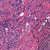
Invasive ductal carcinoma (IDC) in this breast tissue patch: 1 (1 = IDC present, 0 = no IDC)